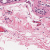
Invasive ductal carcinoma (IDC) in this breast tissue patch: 0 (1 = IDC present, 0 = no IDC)